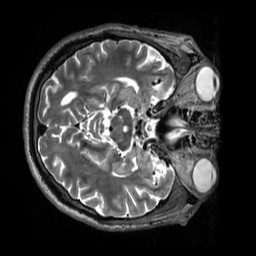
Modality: T2w
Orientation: axial
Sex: male
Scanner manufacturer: siemens
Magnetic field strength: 3 T
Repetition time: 3.2 s
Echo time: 0.409 s